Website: bh-photo
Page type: store-pickup
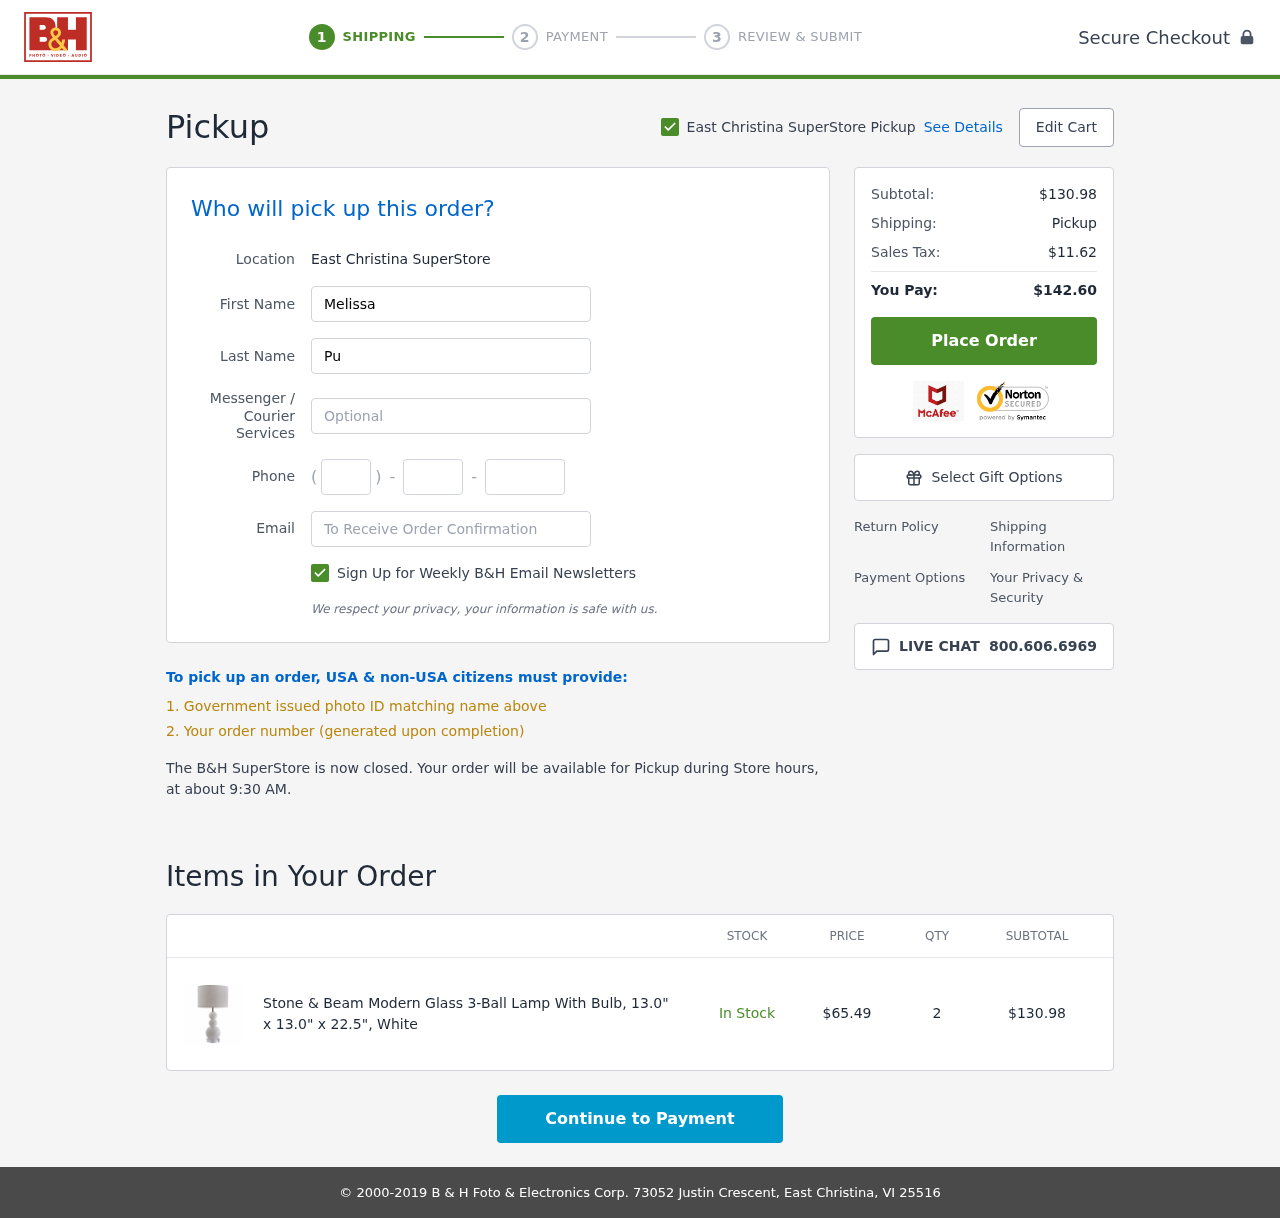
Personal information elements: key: PII_EMAIL
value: melissa_pugh@hotmail.com
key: PII_FIRSTNAME
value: Melissa
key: PII_LASTNAME
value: Pugh
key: PII_LOCATION1_CITY
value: East Christina SuperStore Pickup
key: PII_LOCATION1_CITY
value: East Christina SuperStore
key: PII_PHONE_AREA
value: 286
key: PII_PHONE_PREFIX
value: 985
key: PII_PHONE_SUFFIX
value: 3691
Product elements: key: PRODUCT1_NAME
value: Stone & Beam Modern Glass 3-Ball Lamp With Bulb, 13.0" x 13.0" x 22.5", White
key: PRODUCT1_PRICE
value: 65.49
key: PRODUCT1_QUANTITY
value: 2
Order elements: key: ORDER_SUBTOTAL
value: $130.98
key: ORDER_TAX
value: $11.62
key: ORDER_TOTAL
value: $142.60